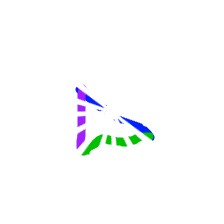
Shape: triangle